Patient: sex F, age 59
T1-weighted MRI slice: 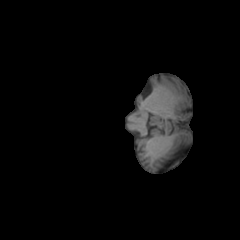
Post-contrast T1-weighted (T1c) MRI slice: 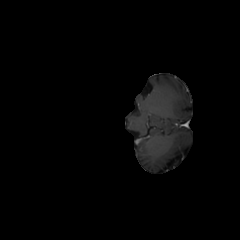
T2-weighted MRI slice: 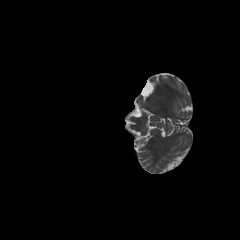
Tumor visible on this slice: no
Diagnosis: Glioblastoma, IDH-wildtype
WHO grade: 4